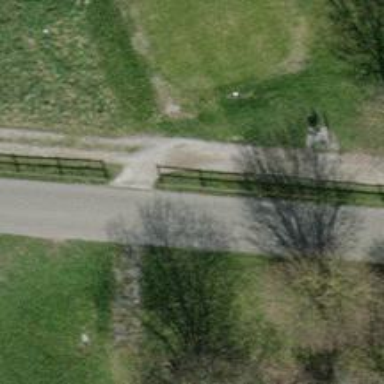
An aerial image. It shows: Path designated as golf cart path with grade2 tracktype.